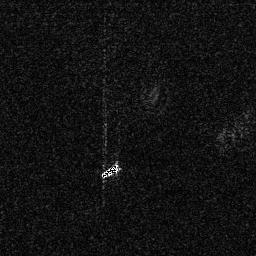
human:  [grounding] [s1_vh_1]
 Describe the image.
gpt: In the satellite image, there is  <ref>1 small ship </ref> <box>[[39, 62, 46, 69, 0]]</box> located at center.